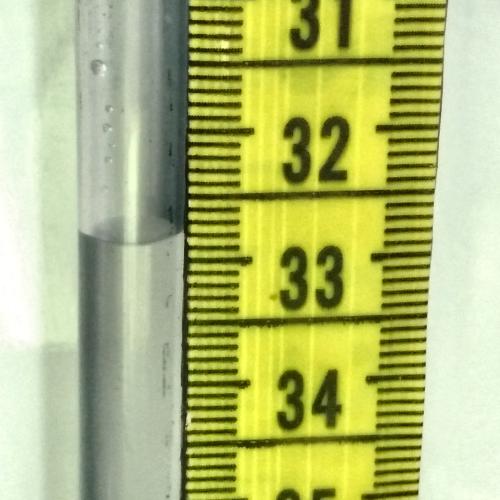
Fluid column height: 32.8 cm